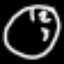
Label: clock